Question: '''
this->setWindowTitle(tr("Shu Ju Zhuan Yi Cheng Xu "));
edt_ftp_server = new QLineEdit;
edt_ftp_port = new QLineEdit;
edt_ftp_account = new QLineEdit;
edt_ftp_pwd = new QLineEdit;
edt_ftp_pwd->setEchoMode( QLineEdit::Password );
lbl_ftp_server = new QLabel;
lbl_ftp_server->setText(tr("FTPFu Wu Qi Di Zhi :"));
lbl_ftp_server->setBuddy( edt_ftp_server );
lbl_ftp_port = new QLabel;
lbl_ftp_port->setText(tr("FTPFu Wu Qi Duan Kou :"));
lbl_ftp_port->setBuddy( edt_ftp_port );
lbl_ftp_account = new QLabel;
lbl_ftp_account->setText(tr("FTPDeng Lu Zhang Hao :"));
lbl_ftp_account->setBuddy( edt_ftp_account );
lbl_ftp_pwd = new QLabel;
lbl_ftp_pwd->setText(tr("FTPDeng Lu Mi Ma :"));
lbl_ftp_pwd->setBuddy( edt_ftp_pwd );
ftp_settings = new QGroupBox(this);
ftp_settings->setTitle(tr("FTPFu Wu Qi She Zhi "));
ftp_settingsLayout = new QGridLayout;
ftp_settingsLayout->addWidget( lbl_ftp_server, 0, 0);
ftp_settingsLayout->addWidget( edt_ftp_server, 0, 1);
ftp_settingsLayout->addWidget( lbl_ftp_port, 1, 0);
ftp_settingsLayout->addWidget( edt_ftp_port, 1, 1);
ftp_settingsLayout->addWidget( lbl_ftp_account, 2, 0);
ftp_settingsLayout->addWidget( edt_ftp_account, 2, 1);
ftp_settingsLayout->addWidget( lbl_ftp_pwd, 3, 0);
ftp_settingsLayout->addWidget( edt_ftp_pwd, 3, 1);
ftp_settings->setLayout( ftp_settingsLayout );
edt_db_server = new QLineEdit( this );
edt_db_port = new QLineEdit( this );
edt_db_account = new QLineEdit( this );
edt_db_pwd = new QLineEdit( this );
edt_db_pwd->setEchoMode( QLineEdit::Password );
lbl_db_server = new QLabel( this );
lbl_db_server->setText(tr("FTPFu Wu Qi Di Zhi :"));
lbl_db_server->setBuddy( edt_ftp_server );
lbl_db_port = new QLabel( this );
lbl_db_port->setText(tr("FTPFu Wu Qi Duan Kou :"));
lbl_db_port->setBuddy( edt_ftp_port );
lbl_db_account = new QLabel( this );
lbl_db_account->setText(tr("FTPDeng Lu Zhang Hao :"));
lbl_db_account->setBuddy( edt_ftp_account );
lbl_db_pwd = new QLabel( this );
lbl_db_pwd->setText(tr("FTPDeng Lu Mi Ma "));
lbl_db_pwd->setBuddy( edt_ftp_pwd );
db_settings = new QGroupBox(this);
db_settings->setTitle(tr("Shu Ju Ku Fu Wu Qi She Zhi "));
db_settingsLayout = new QGridLayout;
db_settingsLayout->addWidget( lbl_ftp_server, 0, 0);
db_settingsLayout->addWidget( edt_ftp_server, 0, 1);
db_settingsLayout->addWidget( lbl_ftp_port,1, 0);
db_settingsLayout->addWidget( edt_ftp_port,1, 1);
db_settingsLayout->addWidget( lbl_ftp_account, 2, 0);
db_settingsLayout->addWidget( edt_ftp_account, 2, 1);
db_settingsLayout->addWidget( lbl_ftp_pwd,3, 0);
db_settingsLayout->addWidget( edt_ftp_pwd, 3, 1);
db_settings->setLayout( db_settingsLayout );
buttonsLayout = new QHBoxLayout;
buttonsLayout->addStretch();
btn_start = new QPushButton;
btn_start->setText(tr("Kai Shi "));
buttonsLayout->addWidget(btn_start);
btn_stop = new QPushButton;
btn_stop->setText(tr("Ting Zhi "));
buttonsLayout->addWidget( btn_stop );
btn_exit = new QPushButton;
btn_exit->setText(tr("Tui Chu "));
buttonsLayout->addWidget(btn_exit);
settingLayout = new QVBoxLayout;
settingLayout->addWidget( db_settings );
settingLayout->addStretch();
settingLayout->addWidget( ftp_settings );
centralLayout = new QHBoxLayout;
centralLayout->addLayout( settingLayout );
lst_log = new QListWidget;
centralLayout->addWidget(lst_log);
winLayout = new QVBoxLayout;
winLayout->addLayout( centralLayout );
winLayout->addLayout( buttonsLayout );
setLayout( winLayout );
'''
I am developing a tiny qt program, and have writen above code in a QMainWindow subclass Constructor.
But the widgets displayed are messed up.All advices are appreciated!
The following is the result screenshot:

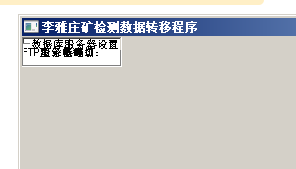
Answer: I suspect that the problem lies in the top level layout, which is winLayout. Set QMainWindow's central widget to winLayout's parent:
'''
winLayout = new QVBoxLayout(ui->centralWidget);
'''
I recommend using Qt Creator or Qt Designer for designing the user interfaces. Qt Creator creates the necessary code for layouts and other uninteresting things. And even if you decide to create user interfaces by writing your own code, you can create a prototype with Qt Creator and look what kind of code it creates.